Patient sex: M
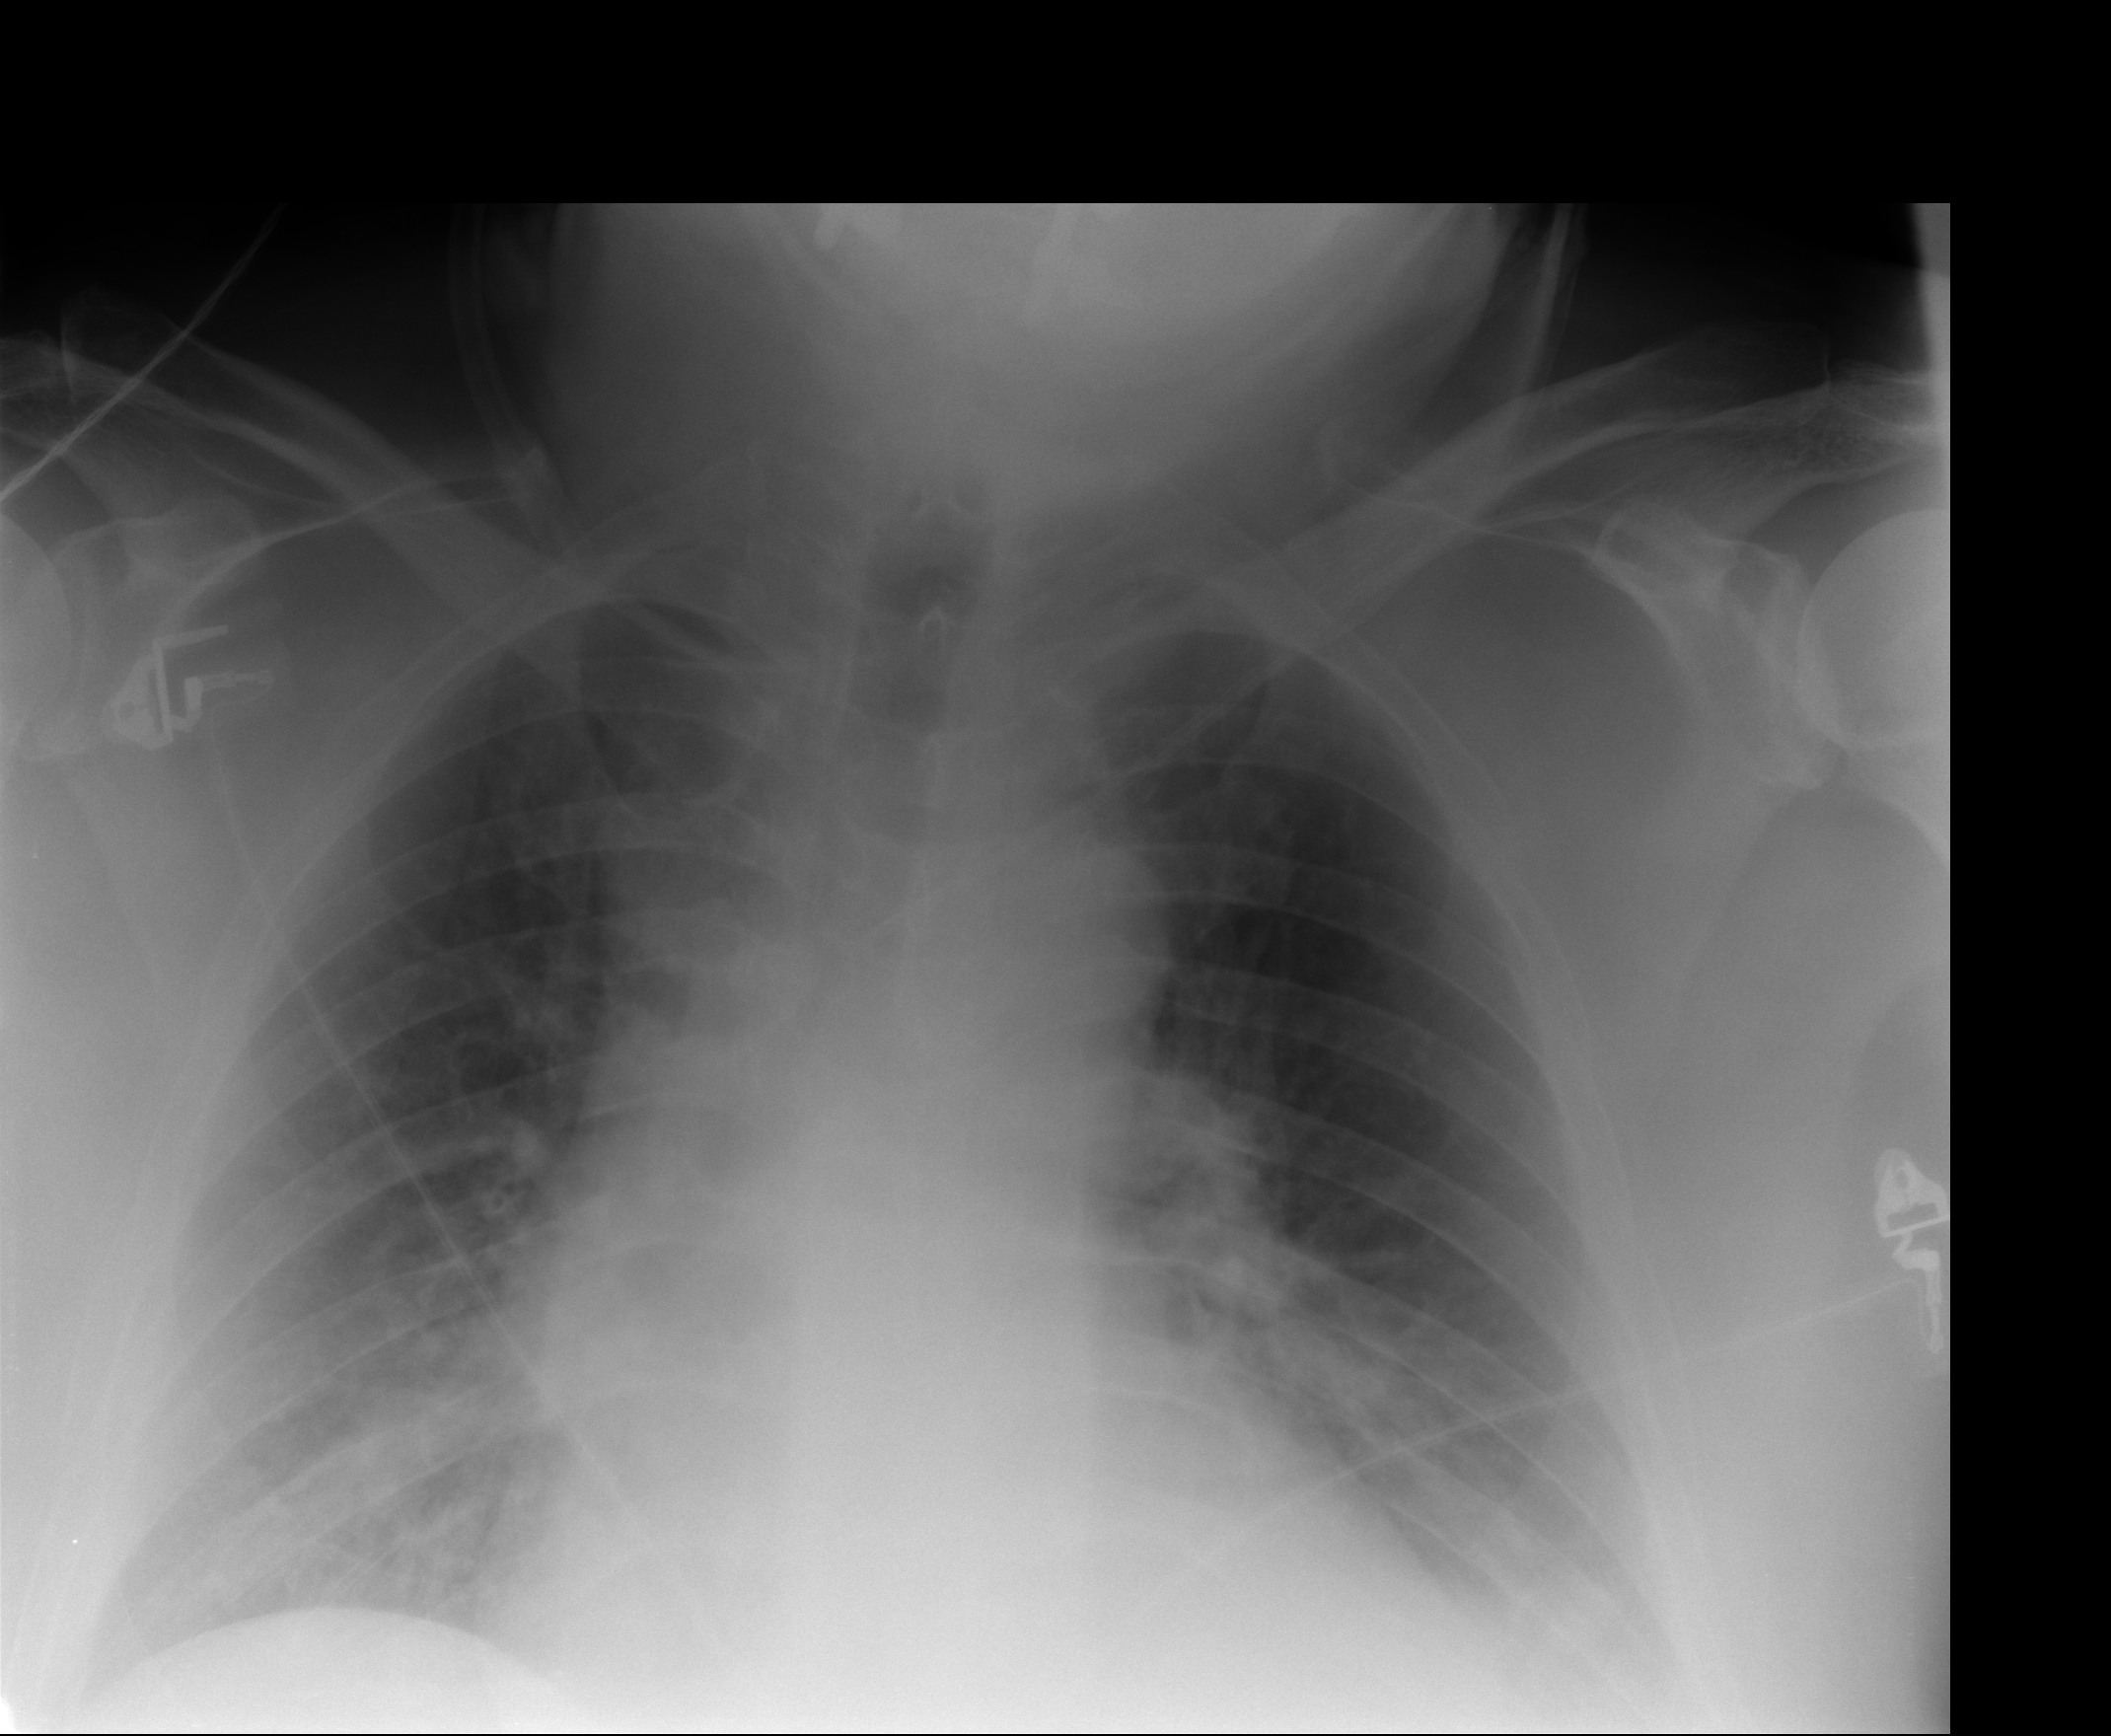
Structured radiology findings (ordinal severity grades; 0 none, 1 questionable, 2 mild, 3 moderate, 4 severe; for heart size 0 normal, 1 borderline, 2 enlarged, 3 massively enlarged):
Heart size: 2
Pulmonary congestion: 0
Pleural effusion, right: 2
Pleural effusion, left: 2
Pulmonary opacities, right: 2
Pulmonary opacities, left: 1
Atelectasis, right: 2
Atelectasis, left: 2